Question: What is the longest validity?
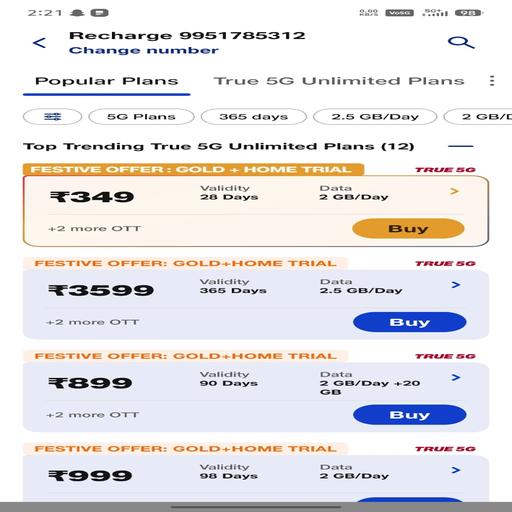
Answer: 365 Days